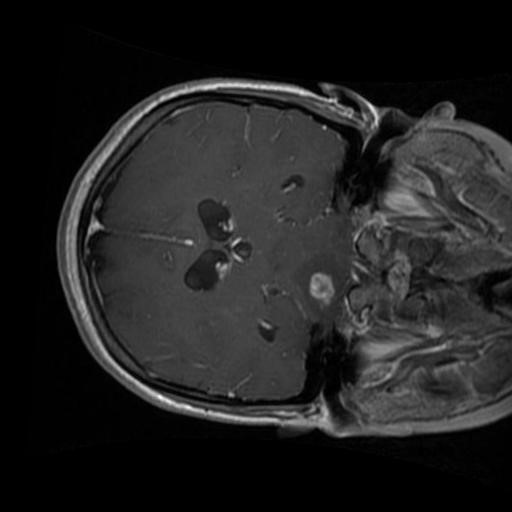
Label: brain_glioma